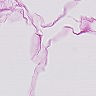
Metastatic tissue present: no